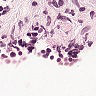
Metastatic tissue present: no